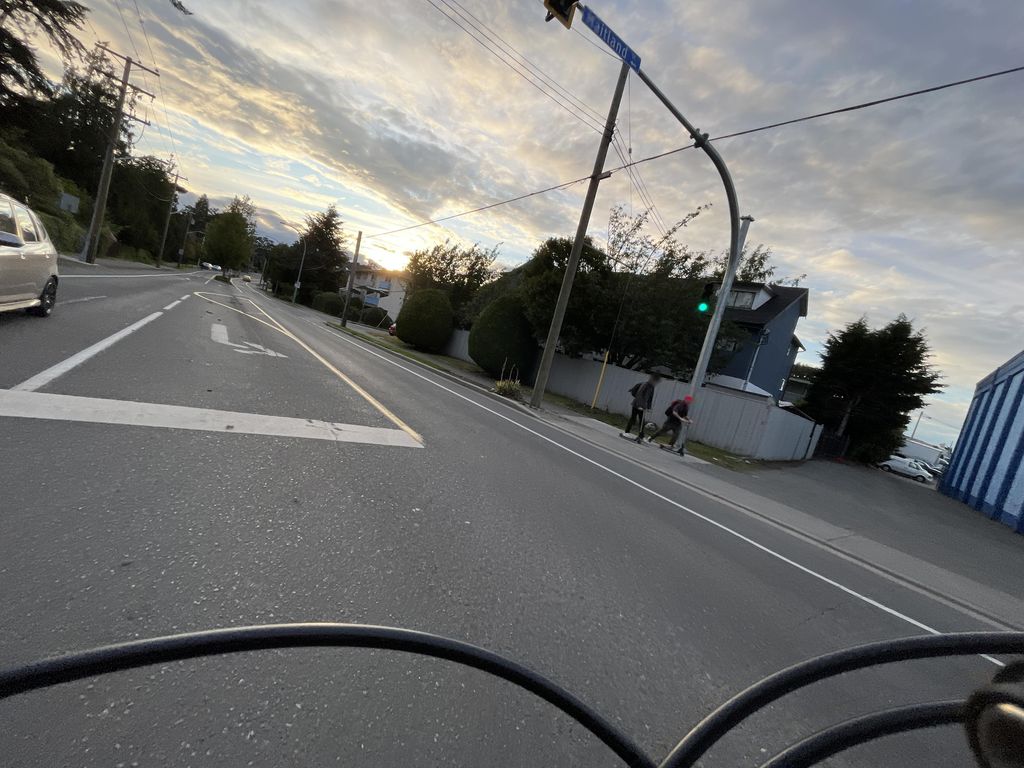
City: victoria